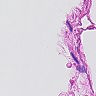
Metastatic tissue present: no